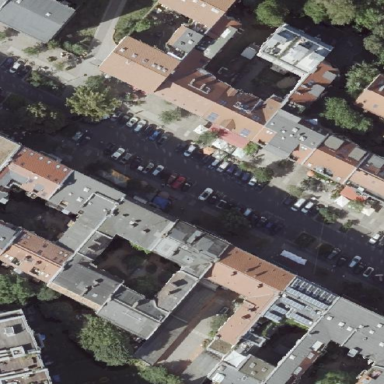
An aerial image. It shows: Street side parking area.